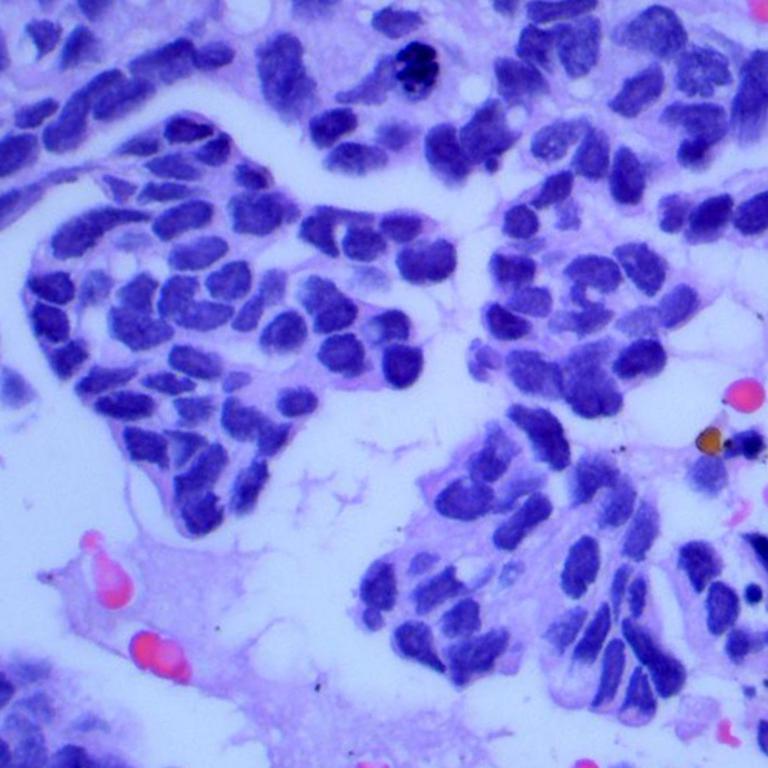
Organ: lung
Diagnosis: adenocarcinomas